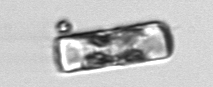
Label: Guinardia_delicatula